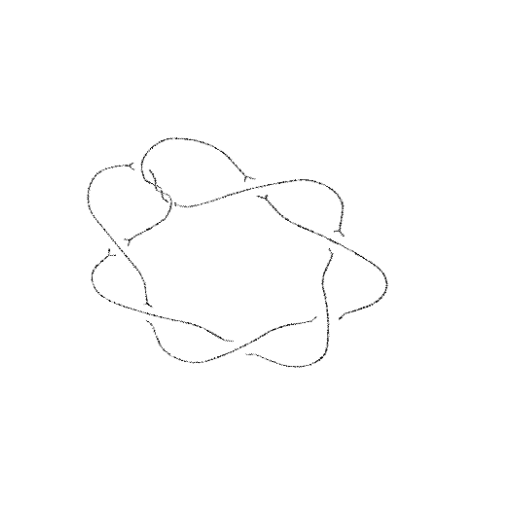
Crossing number: 10